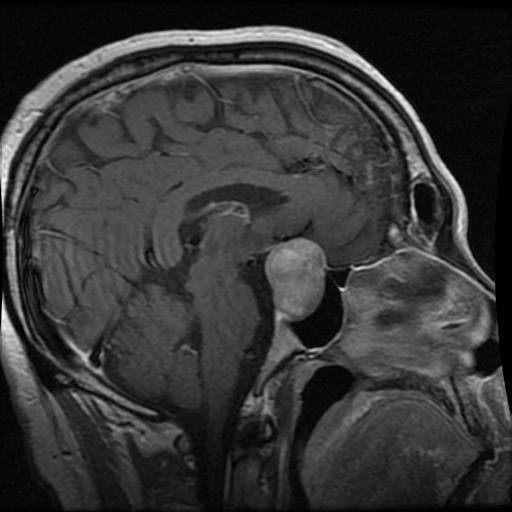
Label: pituitary